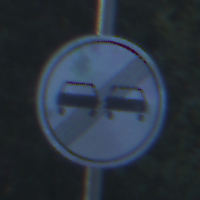
Verkehrszeichen: EndeUeberholverbot
Umgebung: Outdoor, RoadRail
Tageszeit: SunriseSunset
Wetter: Clear
Licht: Natural
Jahreszeit: NotSpecified
Kontrast: LowContrast